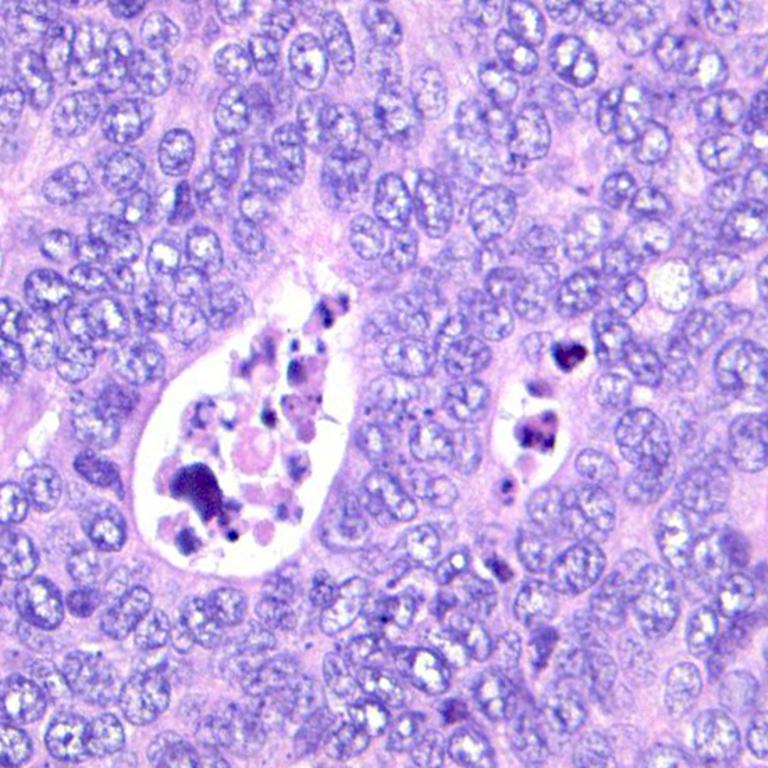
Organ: colon
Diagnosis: adenocarcinomas